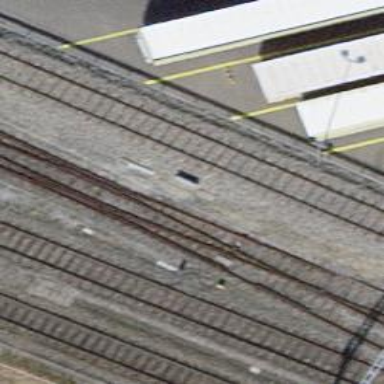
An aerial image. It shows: Single track railway spur with electrification through contact line.